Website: crate-barrel
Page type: account-selection
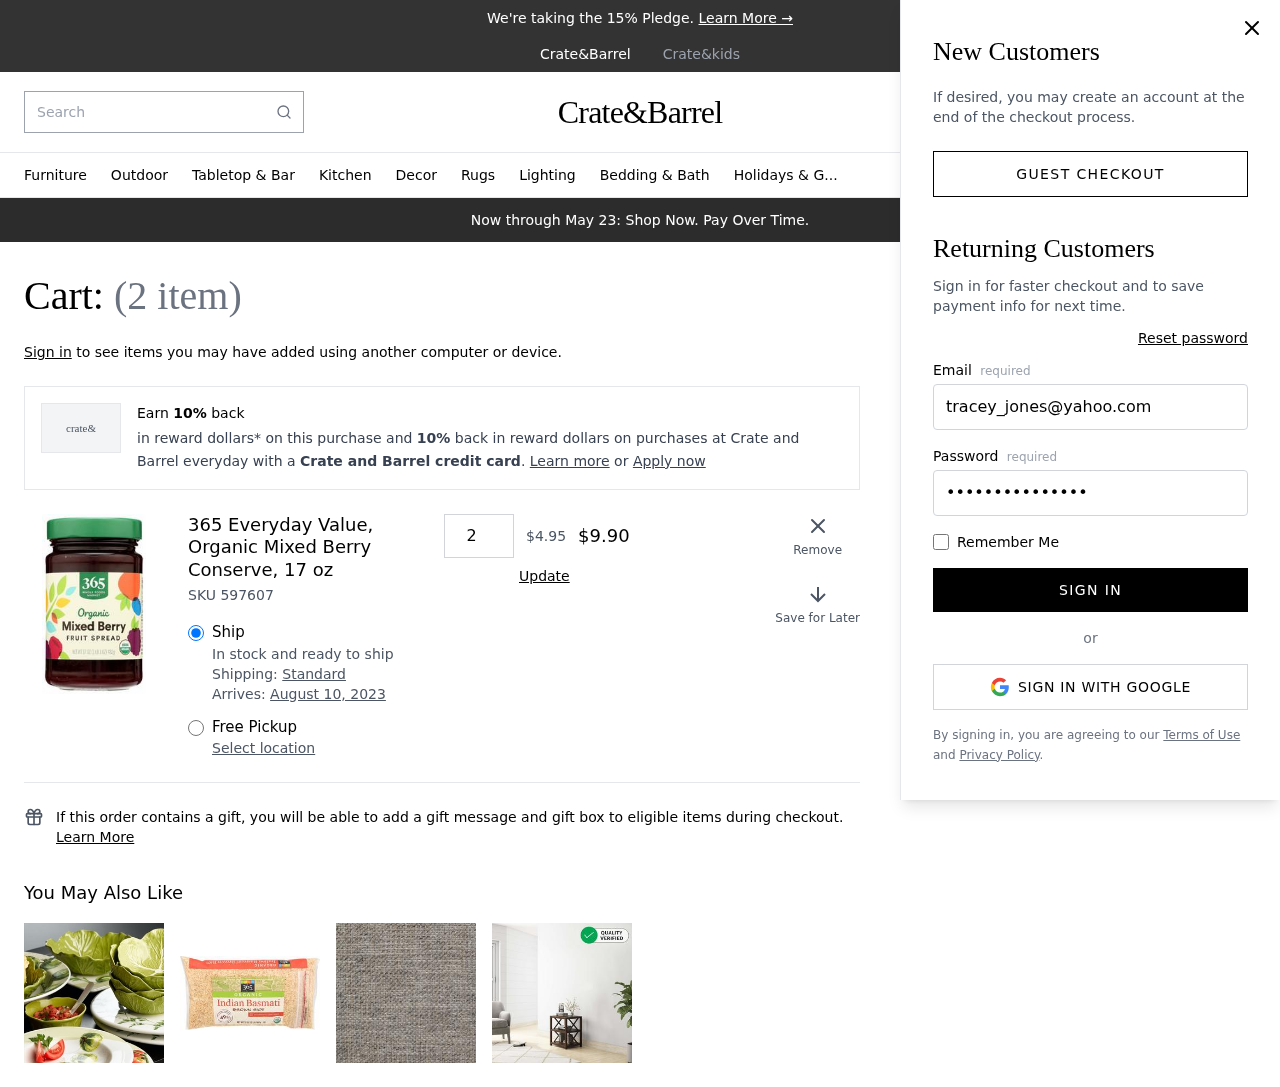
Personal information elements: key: PII_EMAIL
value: tracey_jones@yahoo.com
Product elements: key: PRODUCT1_NAME
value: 365 Everyday Value, Organic Mixed Berry Conserve, 17 oz
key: PRODUCT1_PRICE
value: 4.95
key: PRODUCT1_QUANTITY
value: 2
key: PRODUCT1_SKU
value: SKU 597607
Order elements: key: ORDER_NUM_ITEMS
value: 2
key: ORDER_DELIVERY_DATE
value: August 10, 2023
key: ORDER_SUBTOTAL
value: $9.90
Search elements: key: HEADER_SEARCH
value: Search